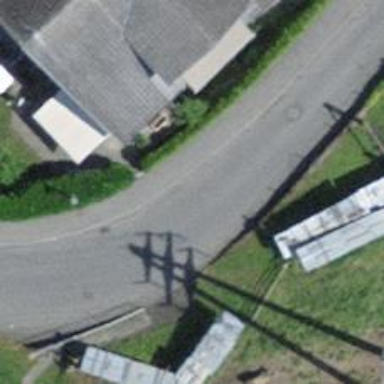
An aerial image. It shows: Residential road with asphalt surface. The right sidewalk also has asphalt surface.